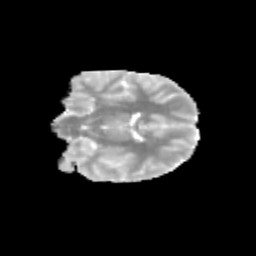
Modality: MD
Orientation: coronal
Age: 10
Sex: female
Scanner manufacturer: siemens
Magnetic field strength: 3 T
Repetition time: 3.8 s
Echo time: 0.07 s